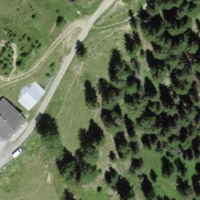
EUNIS habitat code: 26
Species observed at this site:
Leucanthemum vulgare
Cirsium palustre
Vanessa atalanta